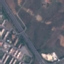
Label: Highway